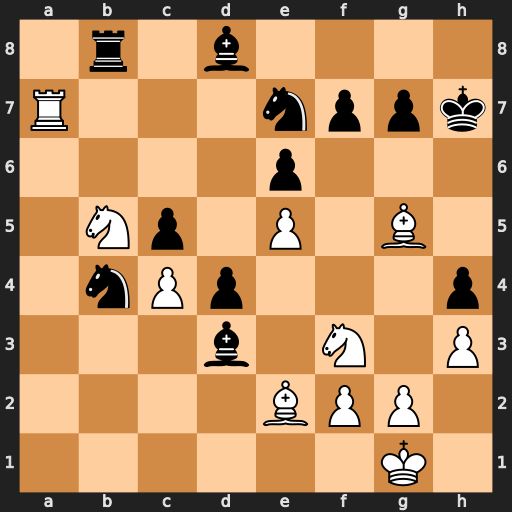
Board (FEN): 1r1b4/R3nppk/4p3/1Np1P1B1/1nPp3p/3b1N1P/4BPP1/6K1
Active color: w
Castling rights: -
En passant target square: -
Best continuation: Bxd3+ Nxd3 Bxe7 Bxe7 Rxe7